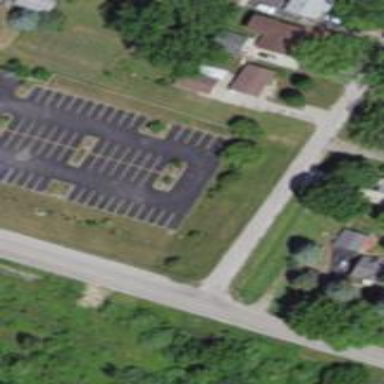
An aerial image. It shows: Parking area.